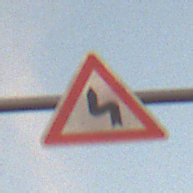
Verkehrszeichen: DoppelkurveZunaechstLinks
Umgebung: Outdoor, Nature
Tageszeit: SunriseSunset
Wetter: PartlyCloudy
Licht: Natural
Jahreszeit: NotSpecified
Kontrast: LowContrast